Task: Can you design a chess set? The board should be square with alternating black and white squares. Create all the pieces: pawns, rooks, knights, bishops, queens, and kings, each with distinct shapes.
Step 4205:
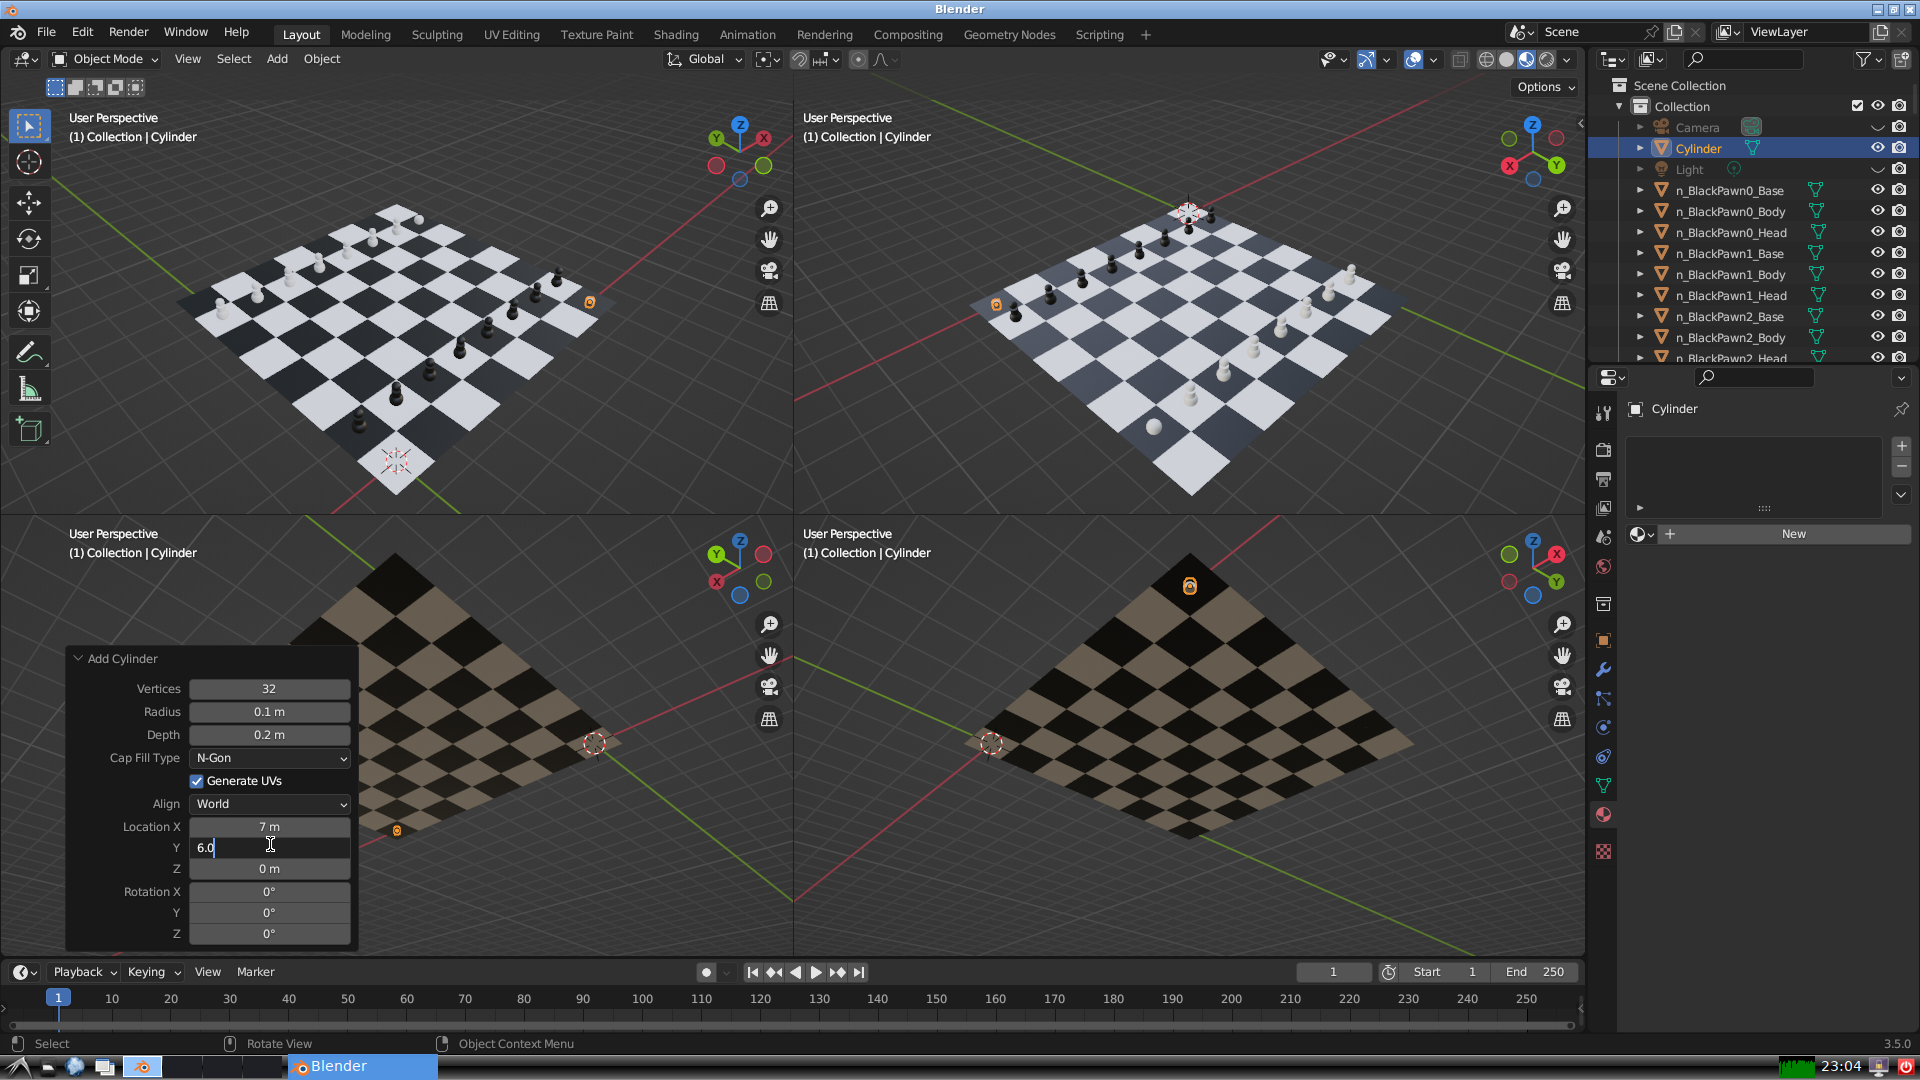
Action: {"key_press": ['Return']}